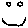
Label: smiley face